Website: slack
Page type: billing-address
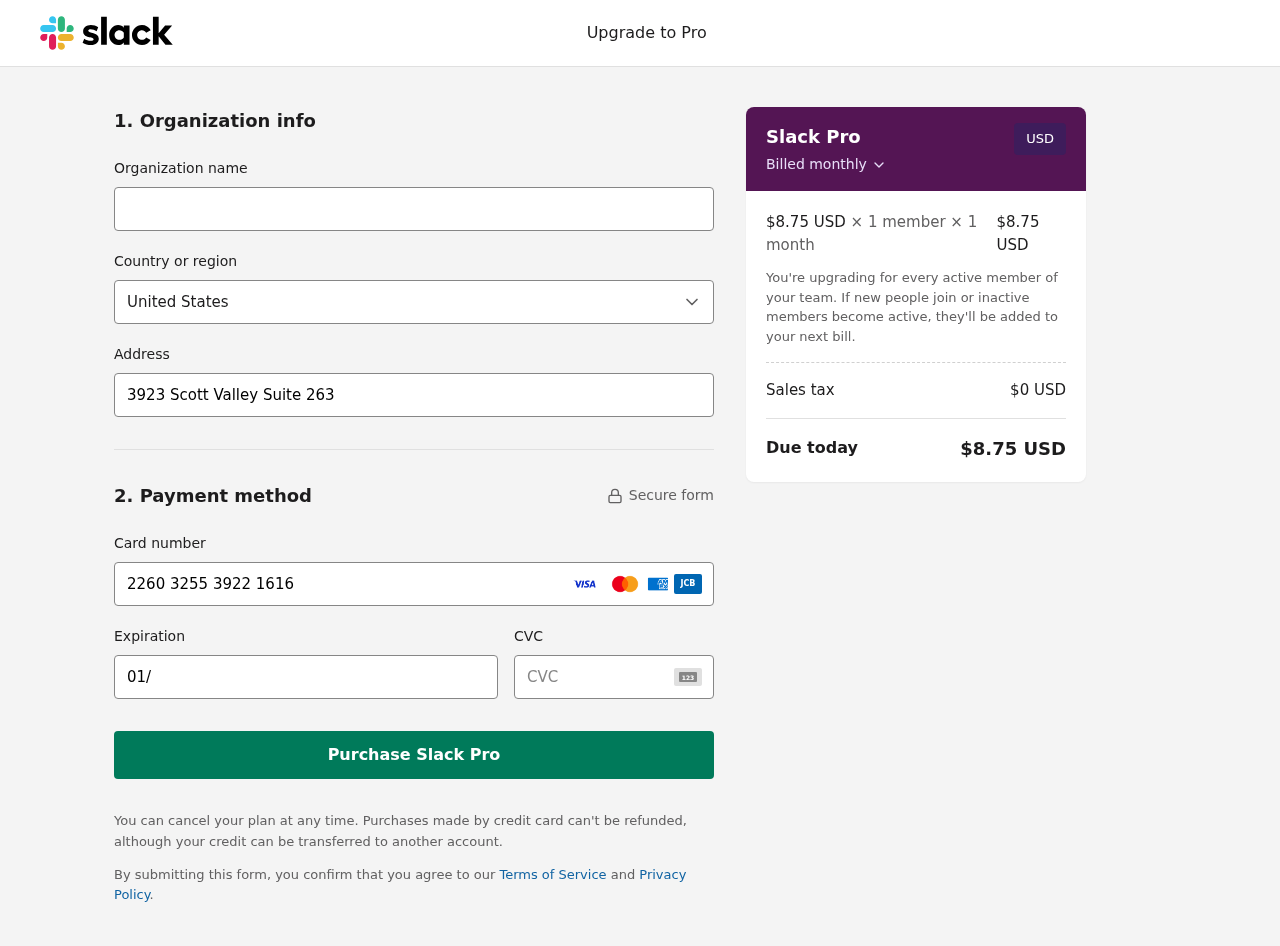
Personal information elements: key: PII_CARD_CVV
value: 628
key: PII_CARD_EXPIRY
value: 01/29
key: PII_CARD_NUMBER
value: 2260 3255 3922 1616
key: PII_COUNTRY
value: United States
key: PII_STREET
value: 3923 Scott Valley Suite 263
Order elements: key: ORDER_PRICE_PER_MEMBER
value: $8.75 USD
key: ORDER_MEMBER_COUNT
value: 1
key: ORDER_MONTH_COUNT
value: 1
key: ORDER_SUBTOTAL
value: $8.75 USD
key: ORDER_TAX
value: $0
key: ORDER_TOTAL
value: $8.75 USD